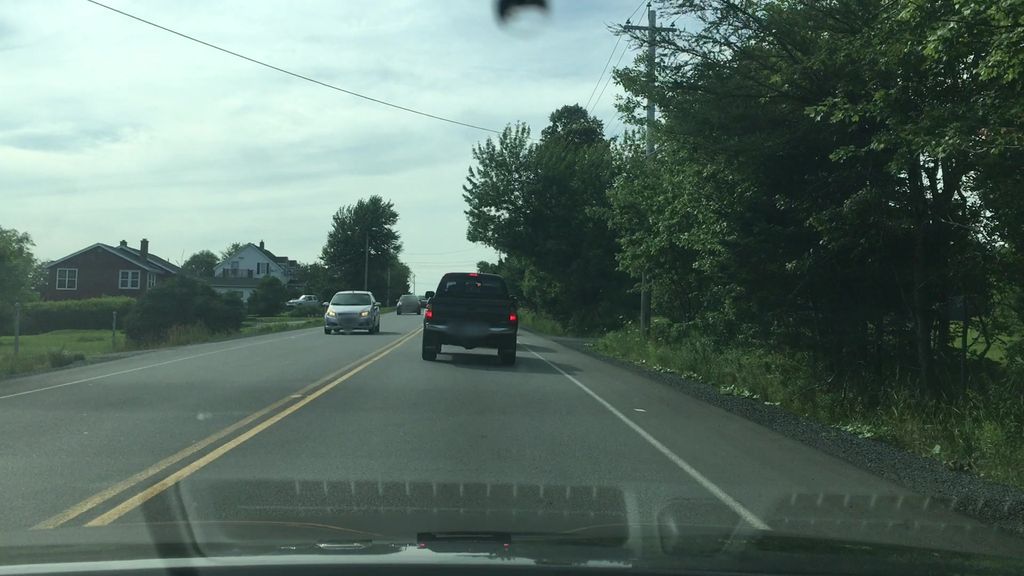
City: halifax